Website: home-depot
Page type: customer-info-address
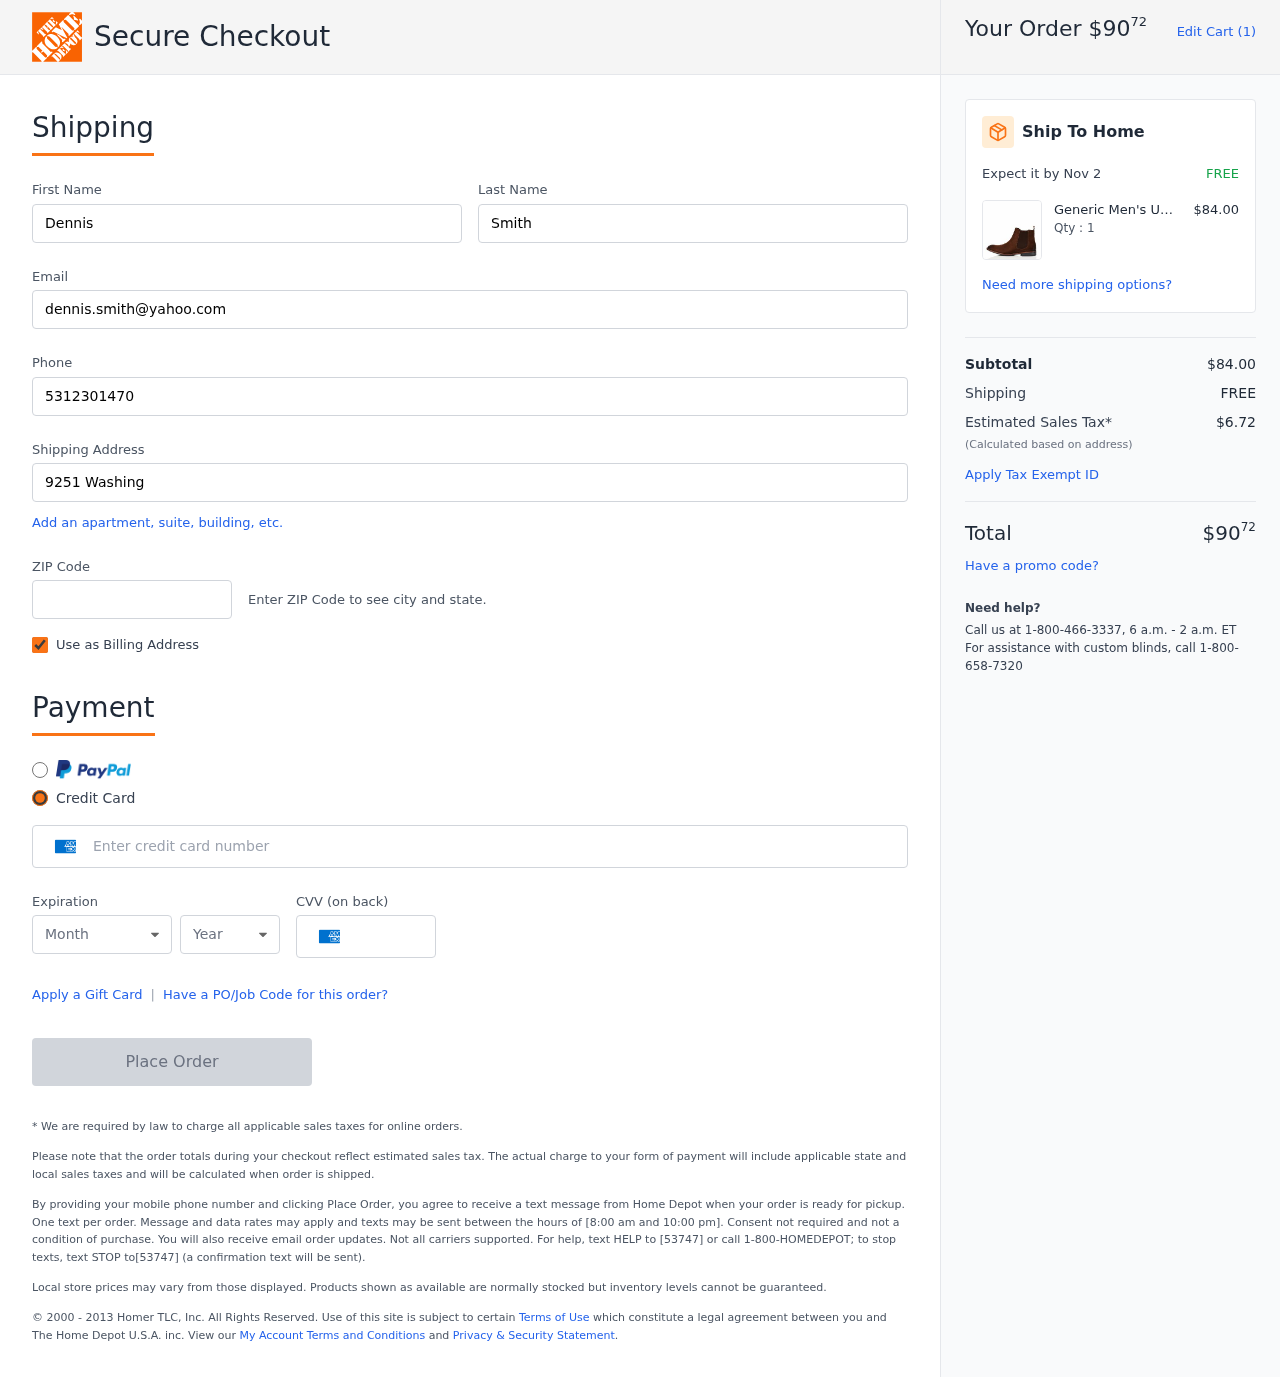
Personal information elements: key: PII_CARD_CVV
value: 3929
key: PII_CARD_EXPIRY_MONTH
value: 10
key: PII_CARD_EXPIRY_YEAR
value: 26
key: PII_CARD_NUMBER
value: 3472 7771 3360 879
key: PII_EMAIL
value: dennis.smith@yahoo.com
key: PII_FIRSTNAME
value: Dennis
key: PII_LASTNAME
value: Smith
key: PII_PHONE
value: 5312301470
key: PII_POSTCODE
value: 31896
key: PII_STREET
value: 9251 Washington Crossing
Product elements: key: PRODUCT1_BRAND
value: Generic
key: PRODUCT1_NAME
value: Men's Um1359 Chelsea Boots, Brown Chocolate, US:5
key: PRODUCT1_PRICE
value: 84
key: PRODUCT1_QUANTITY
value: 1
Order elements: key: ORDER_TOTAL
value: $9072
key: ORDER_NUM_ITEMS
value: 1
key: ORDER_DELIVERY_DATE
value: Nov 2
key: ORDER_SUBTOTAL
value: $84.00
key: ORDER_SHIPPING_COST
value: FREE
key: ORDER_TAX
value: $6.72